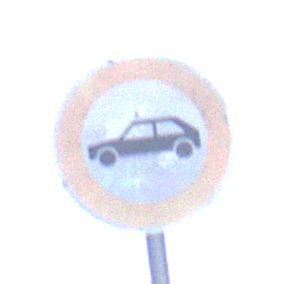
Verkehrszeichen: VerbotPersonenkraftwagen
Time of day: Midday
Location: Roofed (Underpass)
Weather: Clear
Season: NotSpecified
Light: Natural